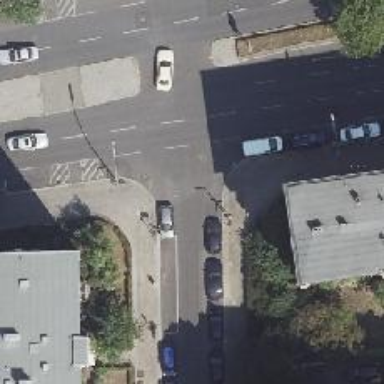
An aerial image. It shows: Residential road with asphalt surface. There are separate sidewalks and parallel on-street parking lanes on both sides.